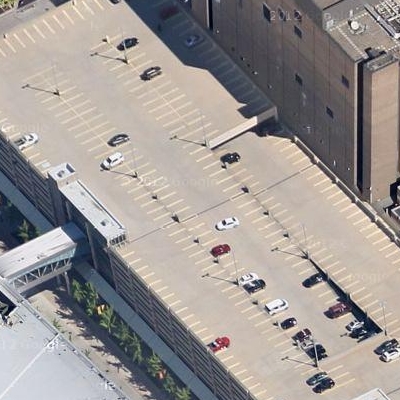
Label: gParking